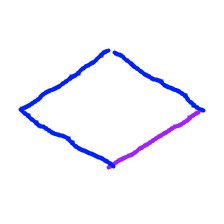
Shape: rhombus